Interaction volume radius: 5 \u00c5
Interaction volume height: 45 \u00c5
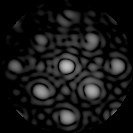
Disorder parameter: 0.1281